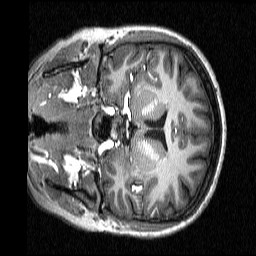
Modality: T1w
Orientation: coronal